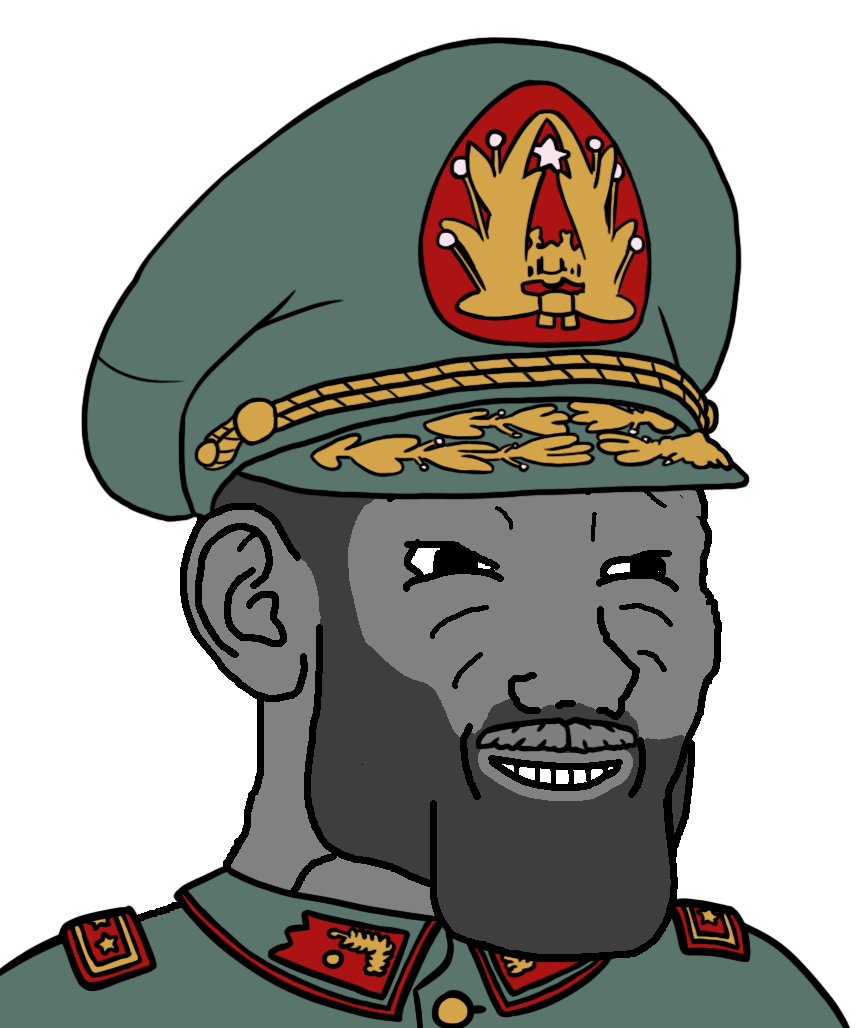
Label: 5_Grey_Chad